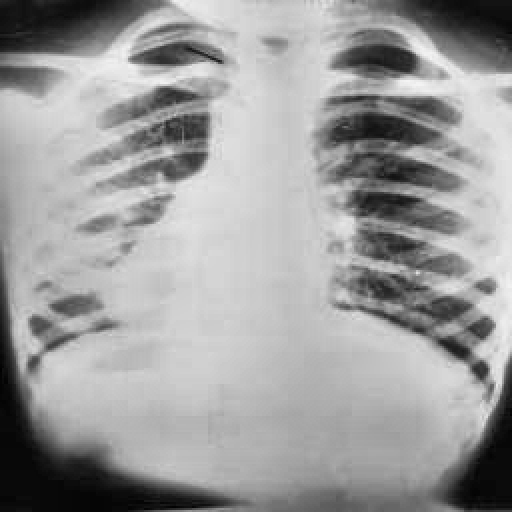
Finding: TUBERCULOSIS